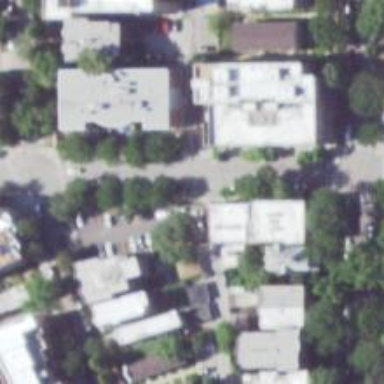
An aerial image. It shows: Alleyway designated as service road.